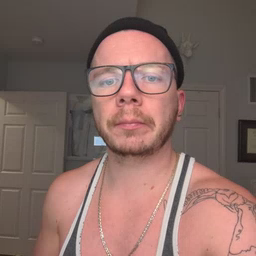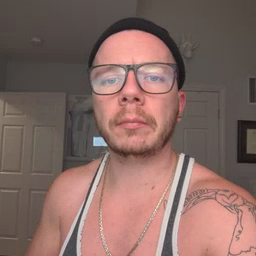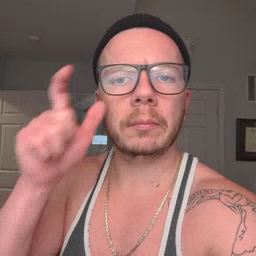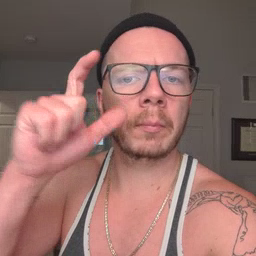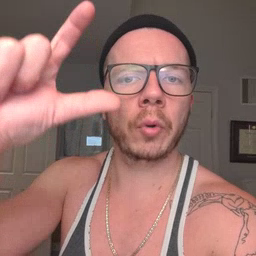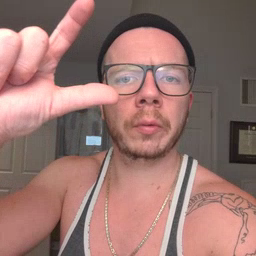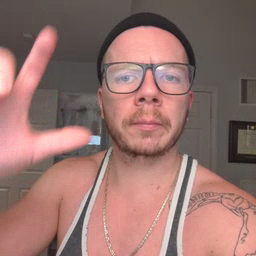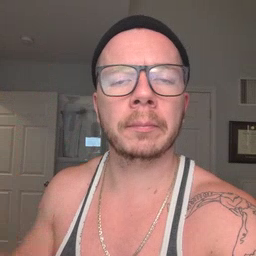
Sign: moon